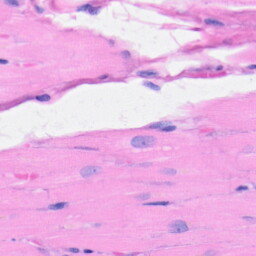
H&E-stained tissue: Heart